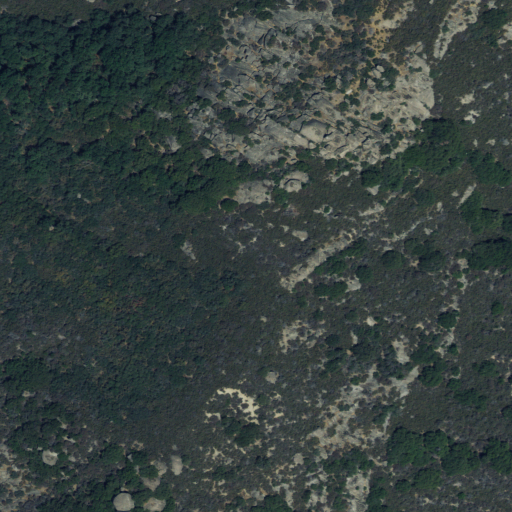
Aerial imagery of ridge(s) in California named Blue Ridge containing shrub, evergreen forest, and deciduous forest